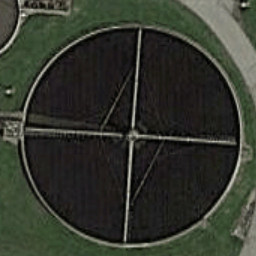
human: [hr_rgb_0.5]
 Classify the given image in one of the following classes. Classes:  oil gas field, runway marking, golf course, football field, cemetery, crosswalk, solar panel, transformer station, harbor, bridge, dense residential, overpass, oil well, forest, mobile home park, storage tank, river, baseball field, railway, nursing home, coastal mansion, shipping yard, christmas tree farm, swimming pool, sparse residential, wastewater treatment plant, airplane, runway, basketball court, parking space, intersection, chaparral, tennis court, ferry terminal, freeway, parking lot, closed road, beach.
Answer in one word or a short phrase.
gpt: wastewater treatment plant